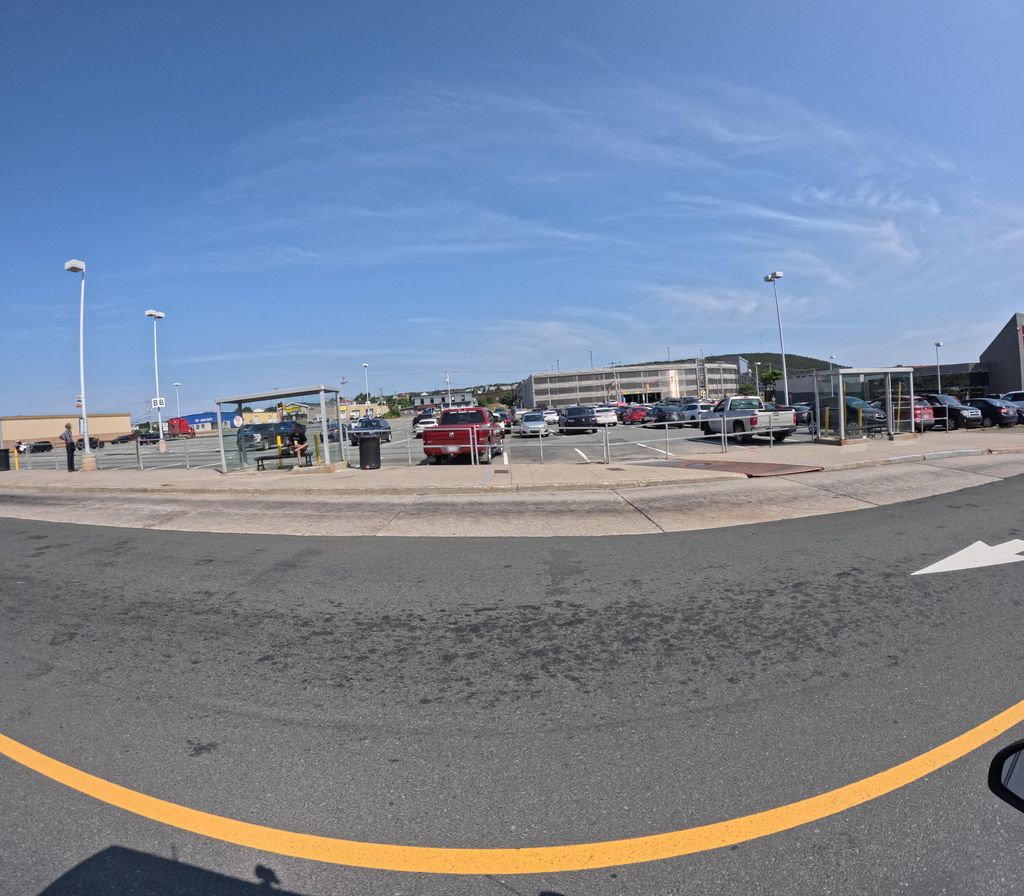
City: st_johns